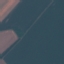
Label: AnnualCrop